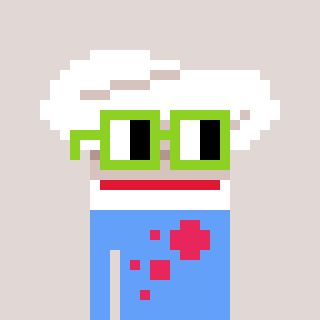
a pixel art character with square light green glasses, a chef hat-shaped head and a blue-colored body on a warm background